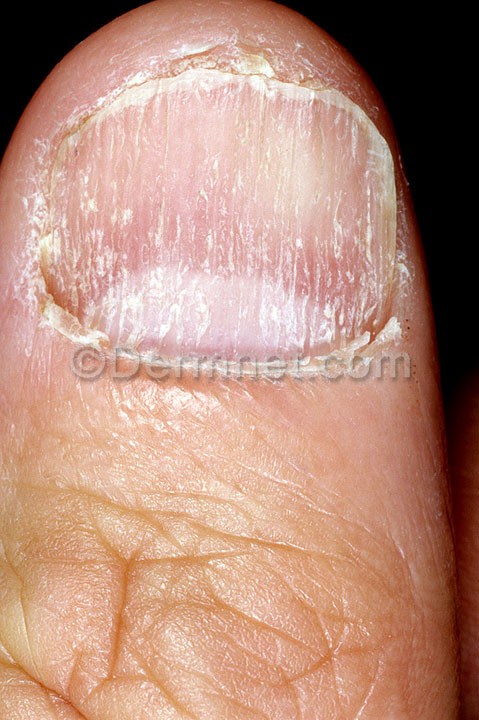
Disease: Nail Fungus and other Nail Disease